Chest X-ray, AP view. Patient: 68 years old, sex M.
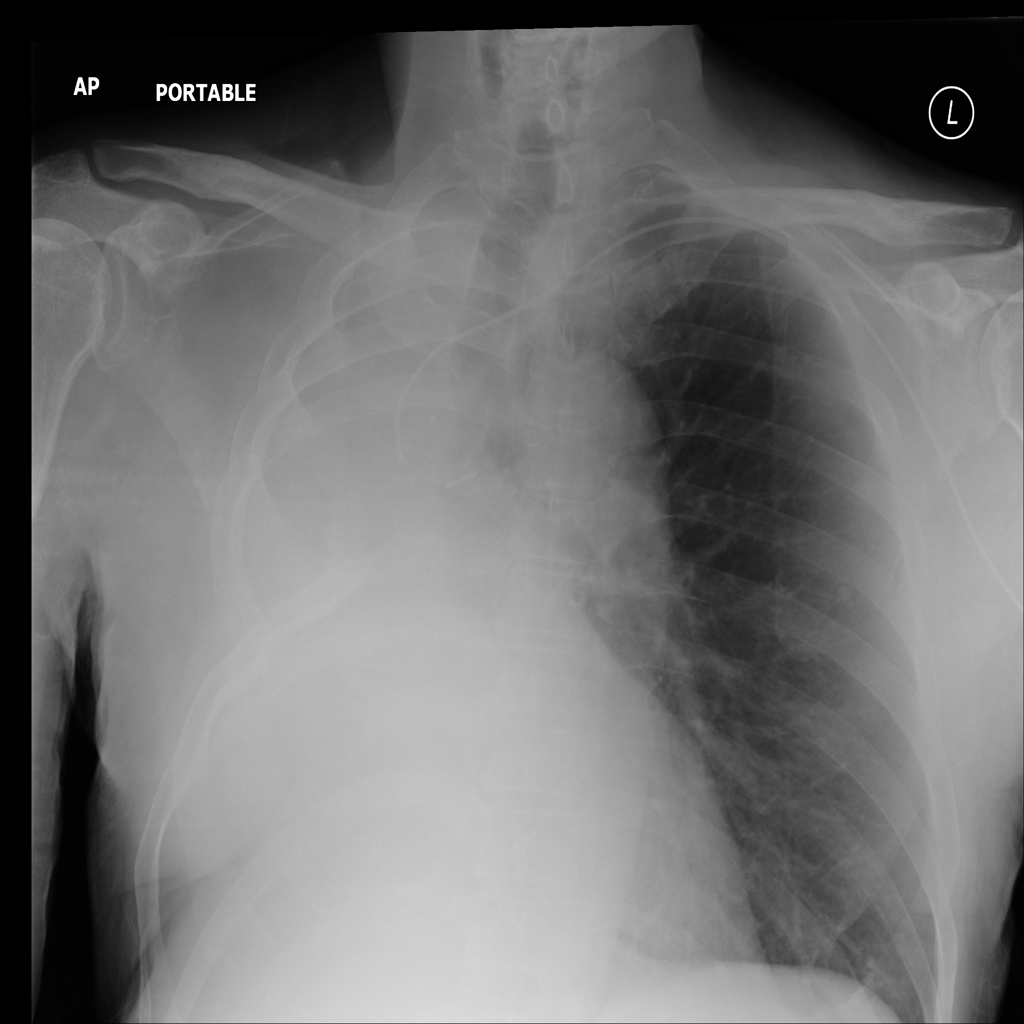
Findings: No Finding